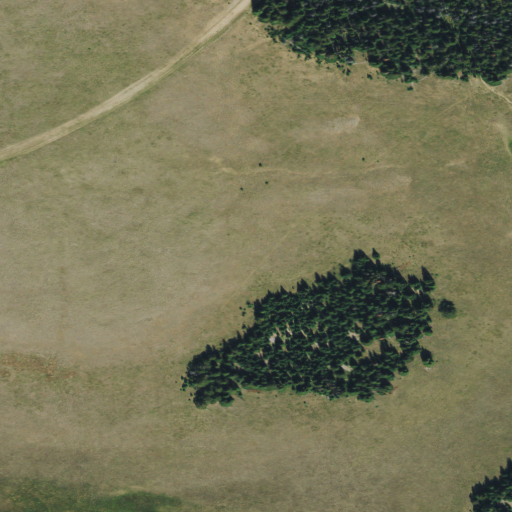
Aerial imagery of plain(s) in Montana named Island Park containing grassland, evergreen forest, and shrub